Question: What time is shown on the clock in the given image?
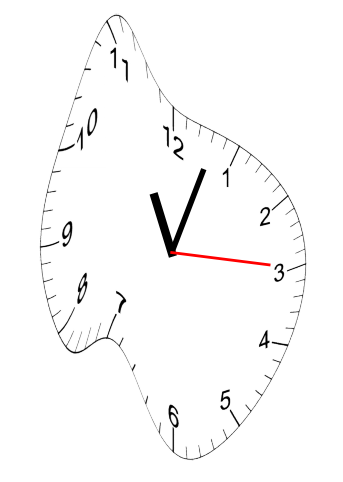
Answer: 11:03:15